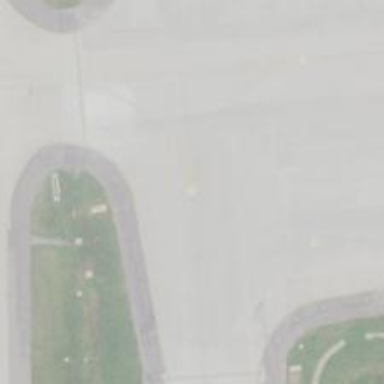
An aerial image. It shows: Image of taxiway at airport.